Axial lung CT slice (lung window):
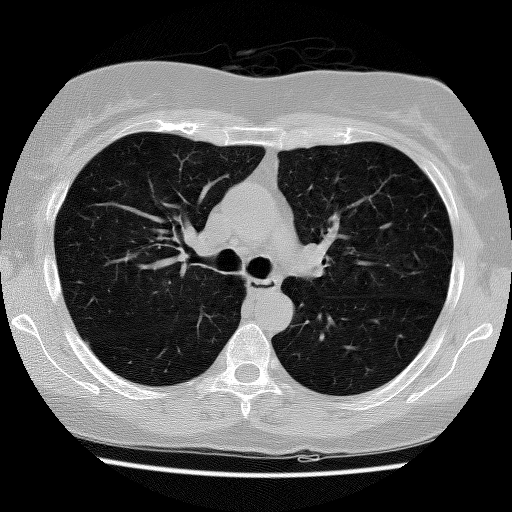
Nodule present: no